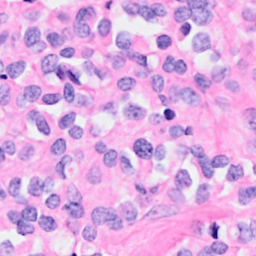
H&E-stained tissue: Breast